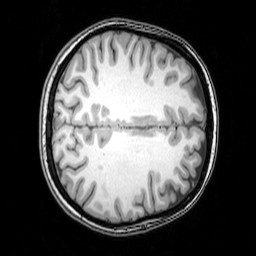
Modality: T1w
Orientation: axial
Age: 25
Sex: female
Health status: healthy
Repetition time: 0.081 s
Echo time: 0.037 s